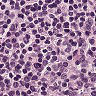
Metastatic tissue present: no